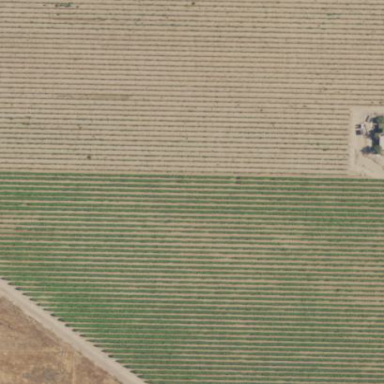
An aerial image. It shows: Vineyard.